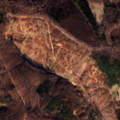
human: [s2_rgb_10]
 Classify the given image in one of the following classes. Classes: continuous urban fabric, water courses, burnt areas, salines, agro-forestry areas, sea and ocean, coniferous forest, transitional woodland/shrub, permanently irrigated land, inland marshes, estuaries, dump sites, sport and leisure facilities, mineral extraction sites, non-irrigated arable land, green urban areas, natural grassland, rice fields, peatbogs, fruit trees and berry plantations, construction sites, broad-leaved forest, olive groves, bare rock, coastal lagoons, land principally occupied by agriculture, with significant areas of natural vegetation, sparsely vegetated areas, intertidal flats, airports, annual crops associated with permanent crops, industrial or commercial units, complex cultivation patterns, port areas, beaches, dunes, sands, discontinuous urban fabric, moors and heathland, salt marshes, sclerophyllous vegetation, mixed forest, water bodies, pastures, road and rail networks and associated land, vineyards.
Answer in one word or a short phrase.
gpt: broad-leaved forest, mixed forest, transitional woodland/shrub